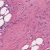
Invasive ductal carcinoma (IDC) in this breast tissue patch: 1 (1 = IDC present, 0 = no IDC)